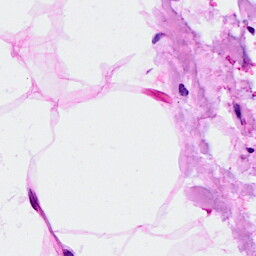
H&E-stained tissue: Breast